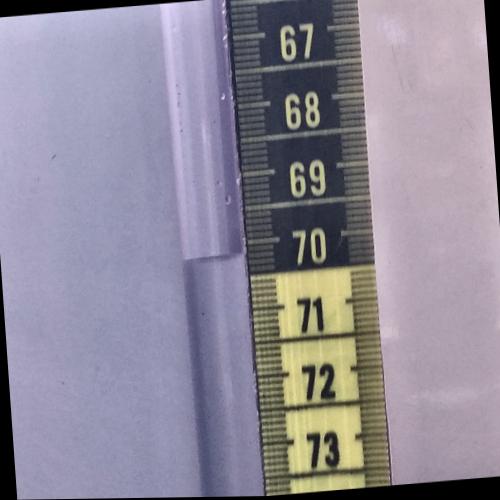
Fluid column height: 70.2 cm